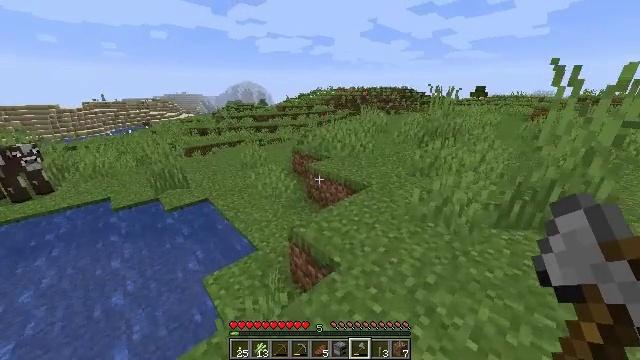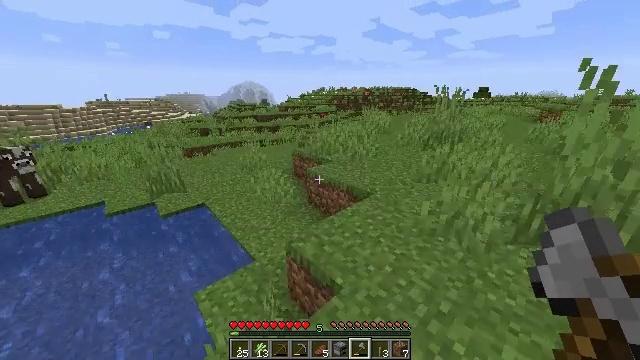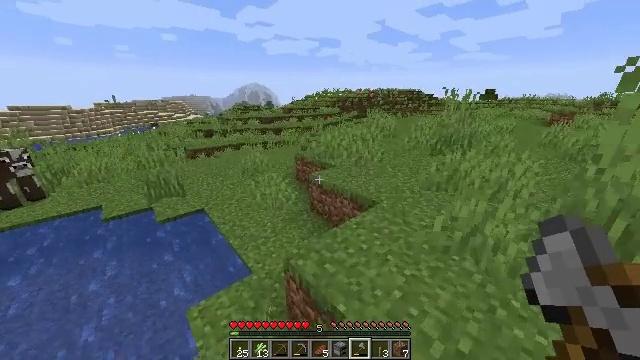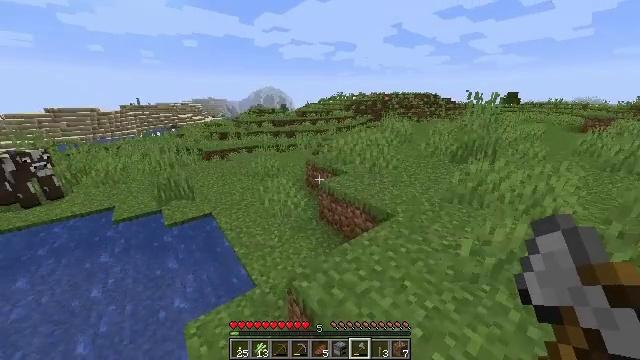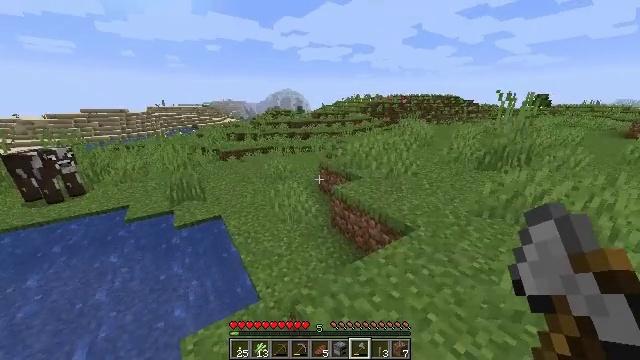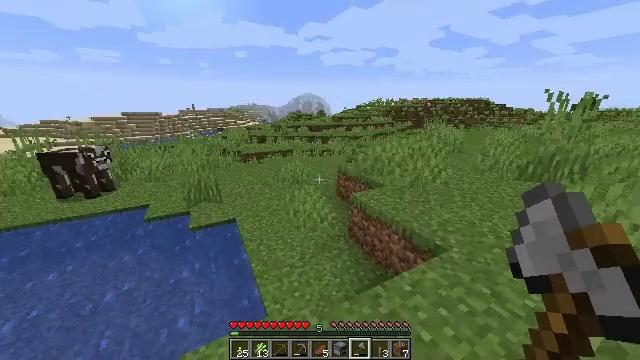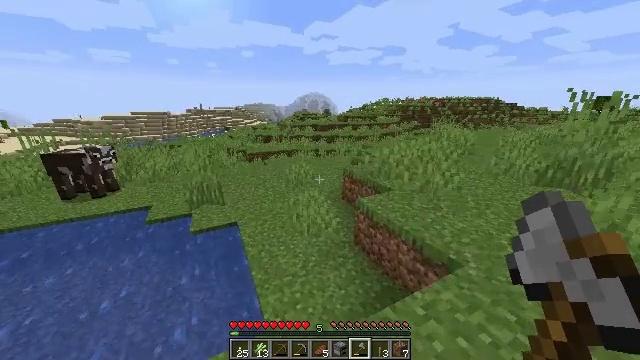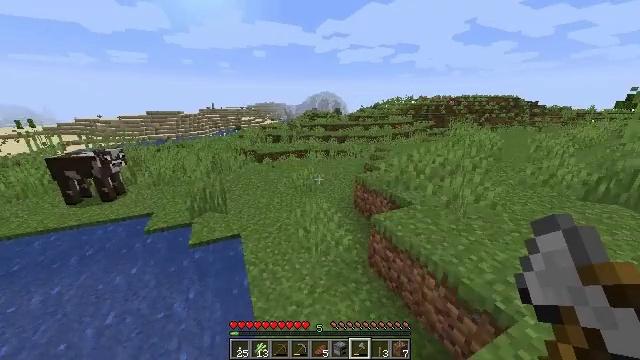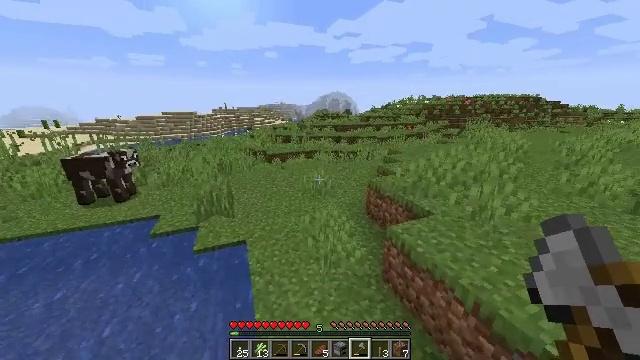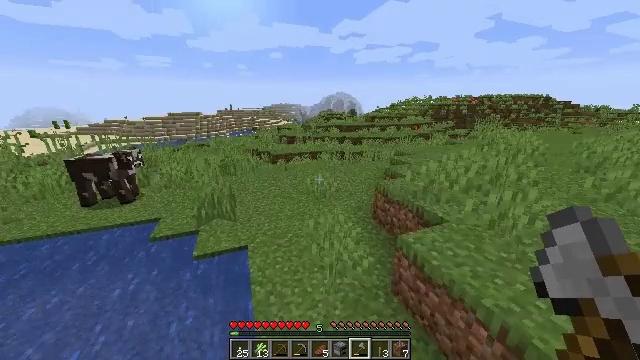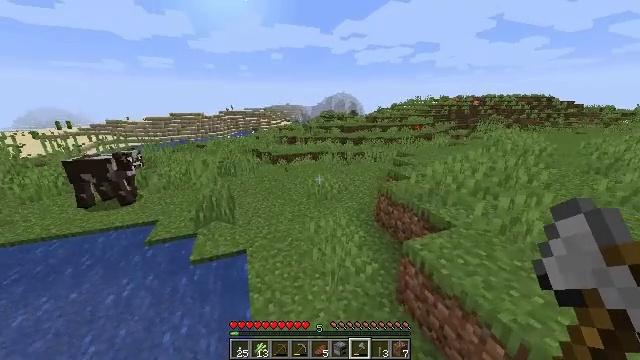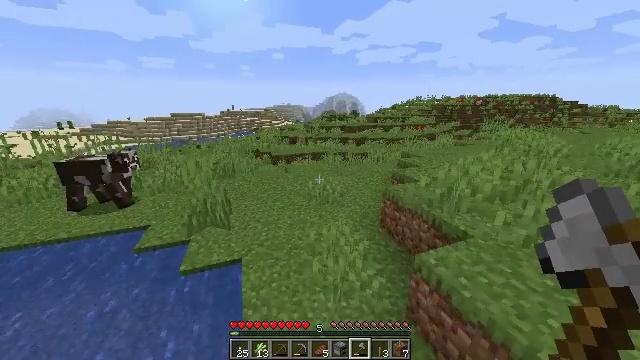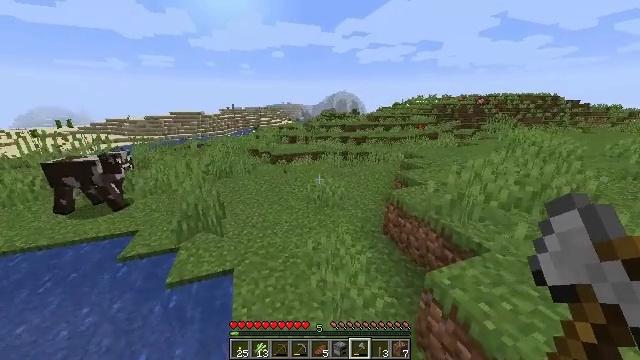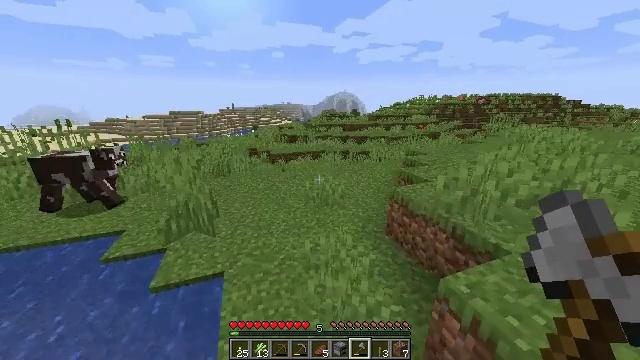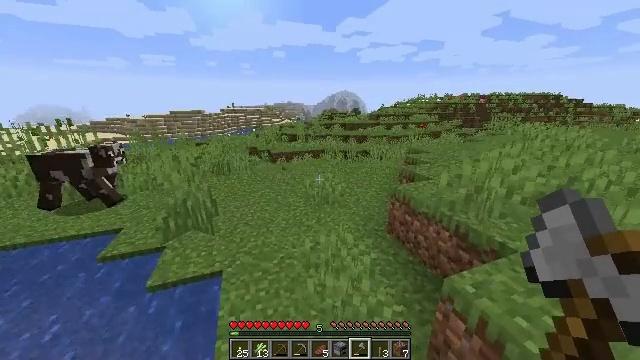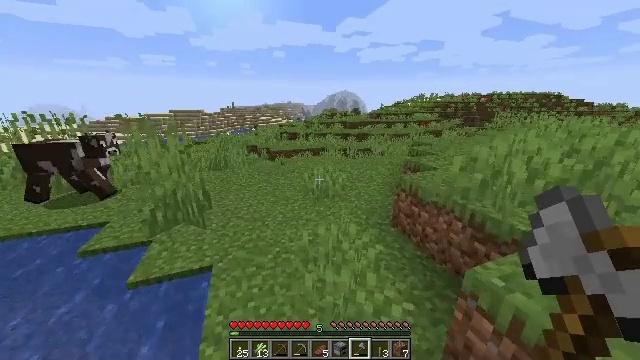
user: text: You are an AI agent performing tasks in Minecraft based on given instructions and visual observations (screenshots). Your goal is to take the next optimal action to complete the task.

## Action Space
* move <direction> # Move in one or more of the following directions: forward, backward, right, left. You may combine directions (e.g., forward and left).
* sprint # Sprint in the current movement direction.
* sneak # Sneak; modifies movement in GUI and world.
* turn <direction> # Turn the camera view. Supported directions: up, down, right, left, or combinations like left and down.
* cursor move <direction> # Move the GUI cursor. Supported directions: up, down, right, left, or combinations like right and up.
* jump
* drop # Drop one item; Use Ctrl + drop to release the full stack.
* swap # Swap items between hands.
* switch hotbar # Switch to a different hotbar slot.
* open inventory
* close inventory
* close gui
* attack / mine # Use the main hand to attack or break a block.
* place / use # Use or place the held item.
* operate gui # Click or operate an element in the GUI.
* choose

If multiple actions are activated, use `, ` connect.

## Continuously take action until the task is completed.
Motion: motion action
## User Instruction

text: Break the sugar cane.
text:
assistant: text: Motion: move forward, sprint
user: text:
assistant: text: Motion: move forward, sprint, turn left
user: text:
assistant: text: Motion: move forward, sprint, turn left
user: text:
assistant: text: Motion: move forward, sprint, turn left
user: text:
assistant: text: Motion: move forward, sprint, turn left
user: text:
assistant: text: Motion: move forward, sprint, turn left
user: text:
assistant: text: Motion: move forward, sprint, turn left
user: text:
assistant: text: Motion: move forward, sprint, turn left
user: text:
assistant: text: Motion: move forward, sprint, turn left
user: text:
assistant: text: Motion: move forward, sprint
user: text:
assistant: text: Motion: move forward, sprint
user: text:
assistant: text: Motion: move forward, sprint
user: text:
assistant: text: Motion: move forward, sprint
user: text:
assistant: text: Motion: move forward, sprint
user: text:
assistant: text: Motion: move forward, sprint
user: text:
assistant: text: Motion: move forward, sprint
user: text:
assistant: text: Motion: move forward, sprint
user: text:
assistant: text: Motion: move forward, sprint
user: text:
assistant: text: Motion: move forward, sprint
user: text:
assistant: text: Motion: move forward, sprint, turn left
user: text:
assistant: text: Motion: move forward, sprint, turn left
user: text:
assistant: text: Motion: move forward, sprint, turn left
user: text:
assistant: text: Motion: move forward, sprint, turn left
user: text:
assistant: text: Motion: move forward, sprint, turn left
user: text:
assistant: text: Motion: move forward, sprint, turn left
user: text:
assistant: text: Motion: move forward, sprint
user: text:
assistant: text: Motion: move forward, sprint, turn left
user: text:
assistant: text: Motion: move forward, sprint, turn left
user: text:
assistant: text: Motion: move forward, sprint
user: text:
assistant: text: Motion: move forward, sprint